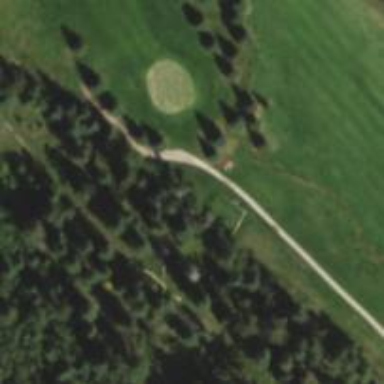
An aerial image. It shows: Service road used as golf cart path.